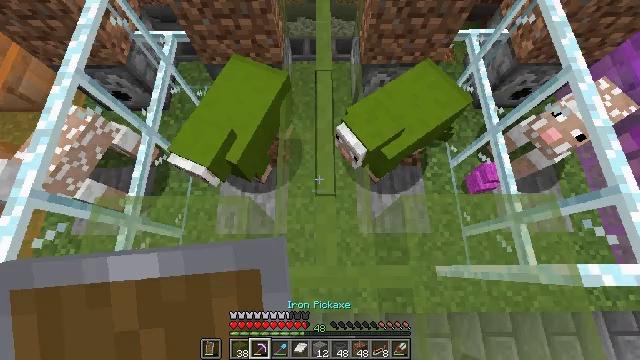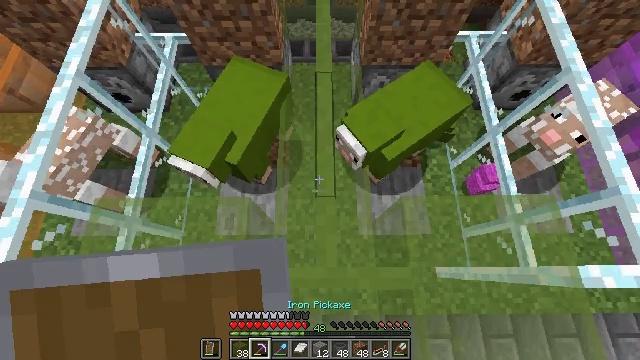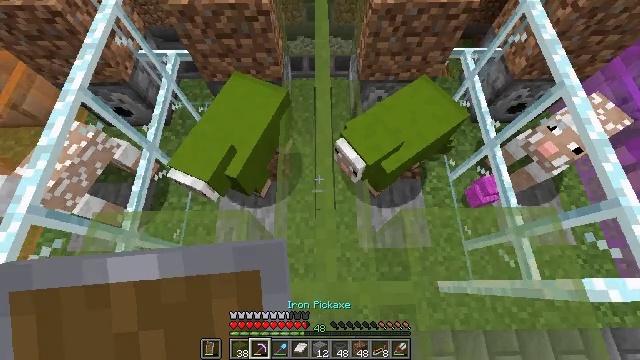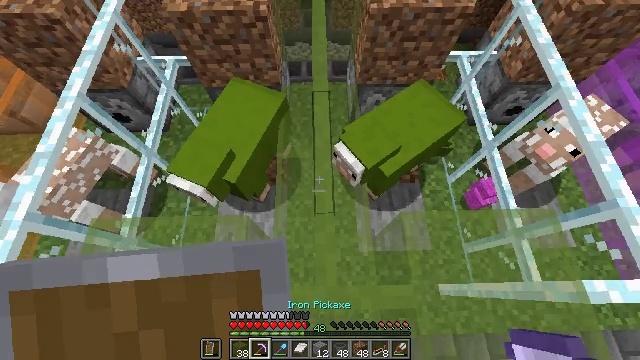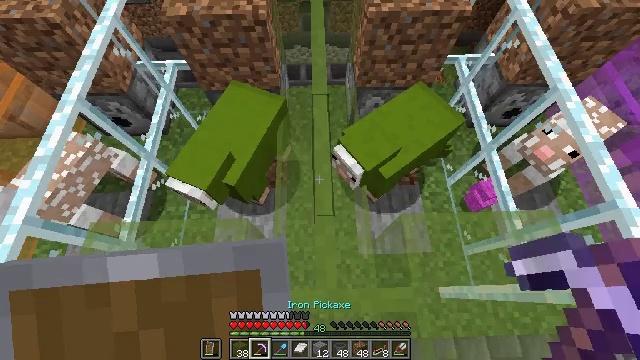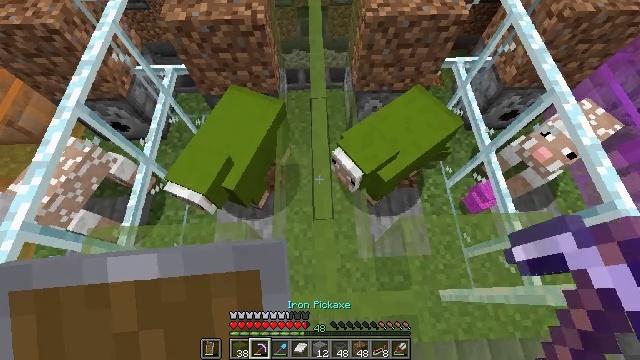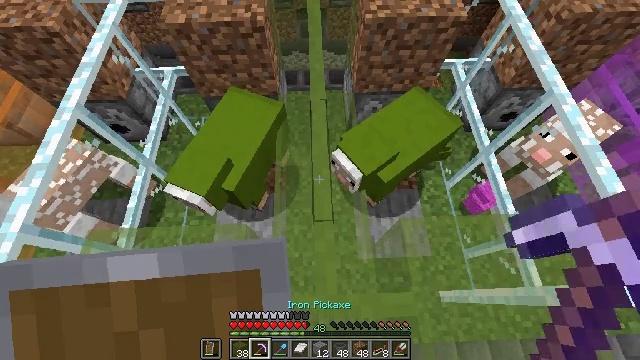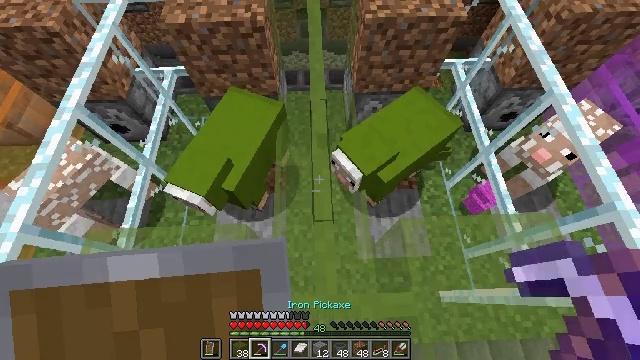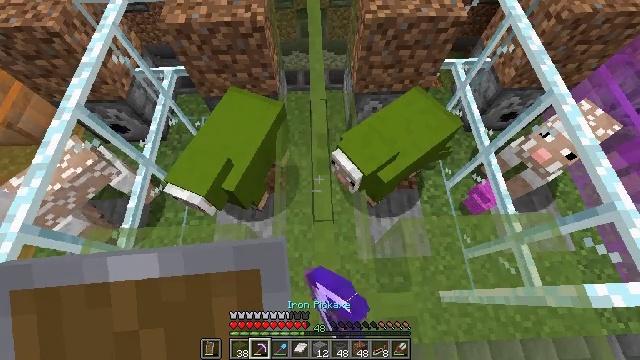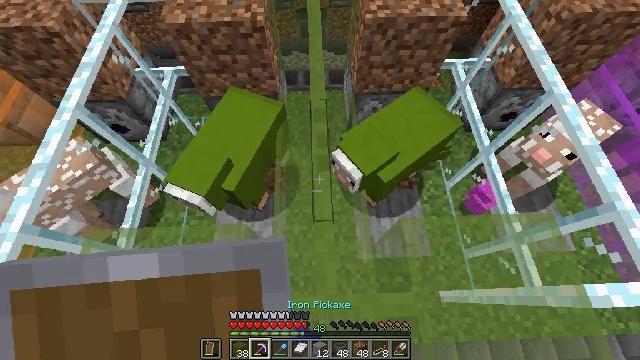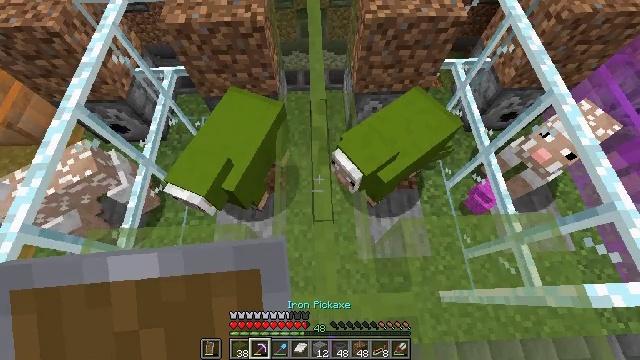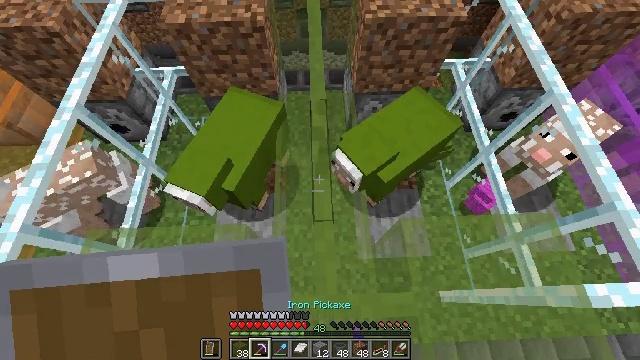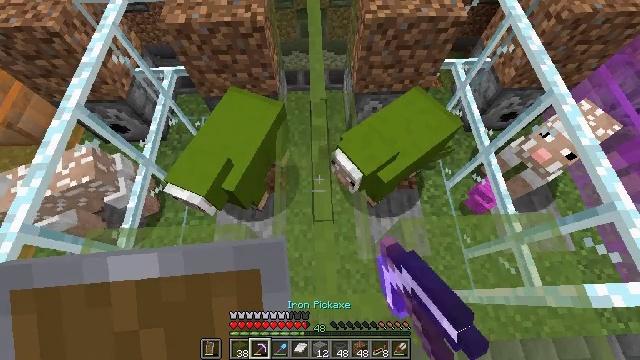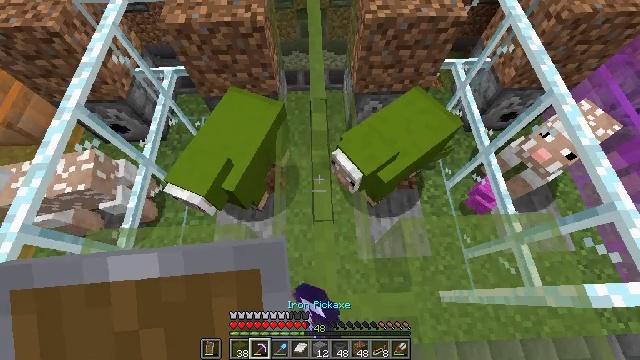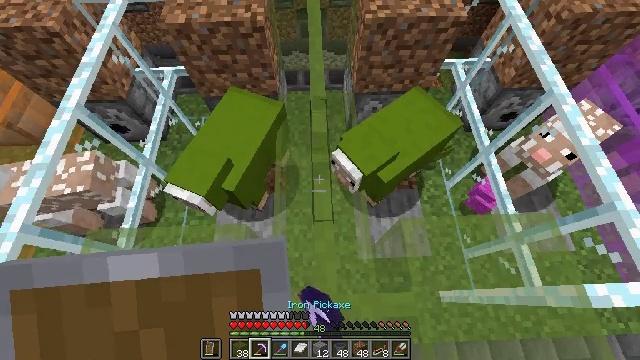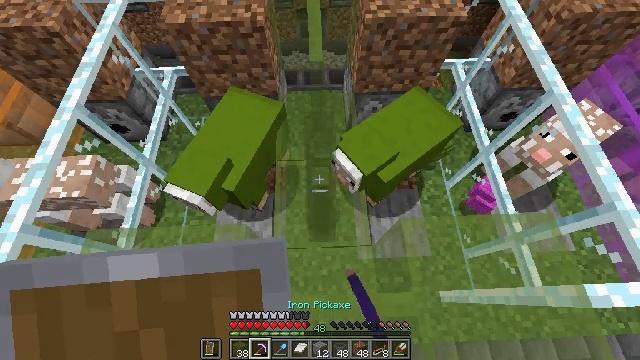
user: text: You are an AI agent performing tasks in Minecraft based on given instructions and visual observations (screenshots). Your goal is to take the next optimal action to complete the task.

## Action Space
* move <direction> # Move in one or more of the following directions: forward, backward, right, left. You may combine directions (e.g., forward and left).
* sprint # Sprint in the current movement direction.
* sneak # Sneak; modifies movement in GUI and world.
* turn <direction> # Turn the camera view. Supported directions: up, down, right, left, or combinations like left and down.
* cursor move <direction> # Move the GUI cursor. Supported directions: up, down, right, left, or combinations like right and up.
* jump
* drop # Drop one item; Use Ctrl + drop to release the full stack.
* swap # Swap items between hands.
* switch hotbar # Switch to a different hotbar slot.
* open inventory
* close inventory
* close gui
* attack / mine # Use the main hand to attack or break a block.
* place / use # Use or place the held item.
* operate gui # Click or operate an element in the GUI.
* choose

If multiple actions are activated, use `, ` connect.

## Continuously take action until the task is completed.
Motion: motion action
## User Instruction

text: Mine the green stained glass pane.
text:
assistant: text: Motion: no_op
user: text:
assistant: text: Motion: turn up
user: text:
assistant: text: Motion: no_op
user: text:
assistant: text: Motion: no_op
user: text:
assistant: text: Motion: no_op
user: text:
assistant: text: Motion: no_op
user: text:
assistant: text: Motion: attack / mine
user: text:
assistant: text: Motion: attack / mine
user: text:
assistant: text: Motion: attack / mine
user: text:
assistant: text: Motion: attack / mine
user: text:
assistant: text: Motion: attack / mine
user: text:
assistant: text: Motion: attack / mine
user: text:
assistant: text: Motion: attack / mine
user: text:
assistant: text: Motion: attack / mine
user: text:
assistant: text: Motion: attack / mine
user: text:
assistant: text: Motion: attack / mine
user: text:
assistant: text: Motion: attack / mine
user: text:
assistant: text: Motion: attack / mine
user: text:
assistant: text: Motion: attack / mine
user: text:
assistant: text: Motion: attack / mine